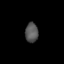
Tissue: lung
Cell type: Epithelial cells
Senescence score: 0.1817
Nuclear area (px): 249
Mean DAPI intensity: 85.317